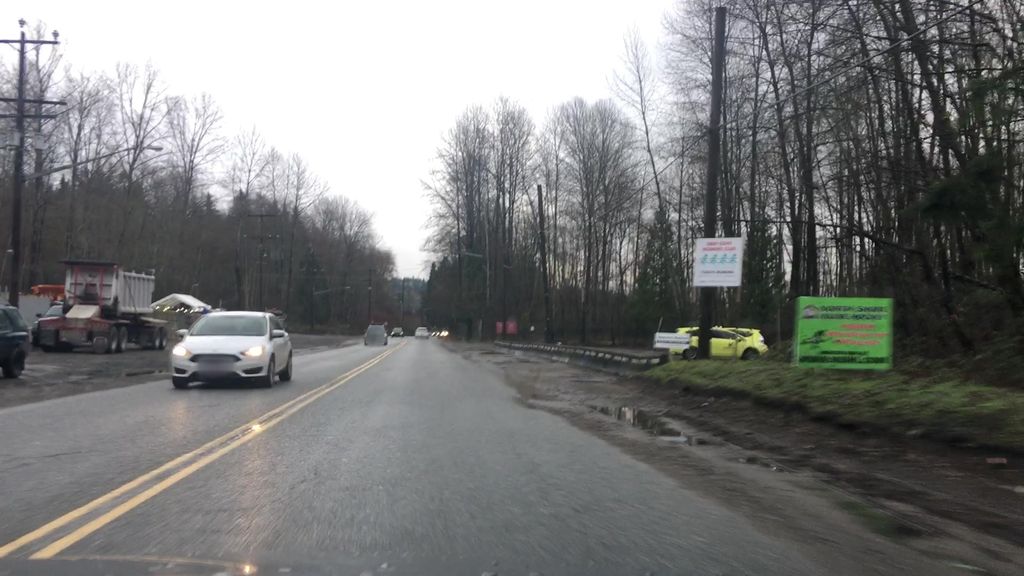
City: vancouver